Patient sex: M
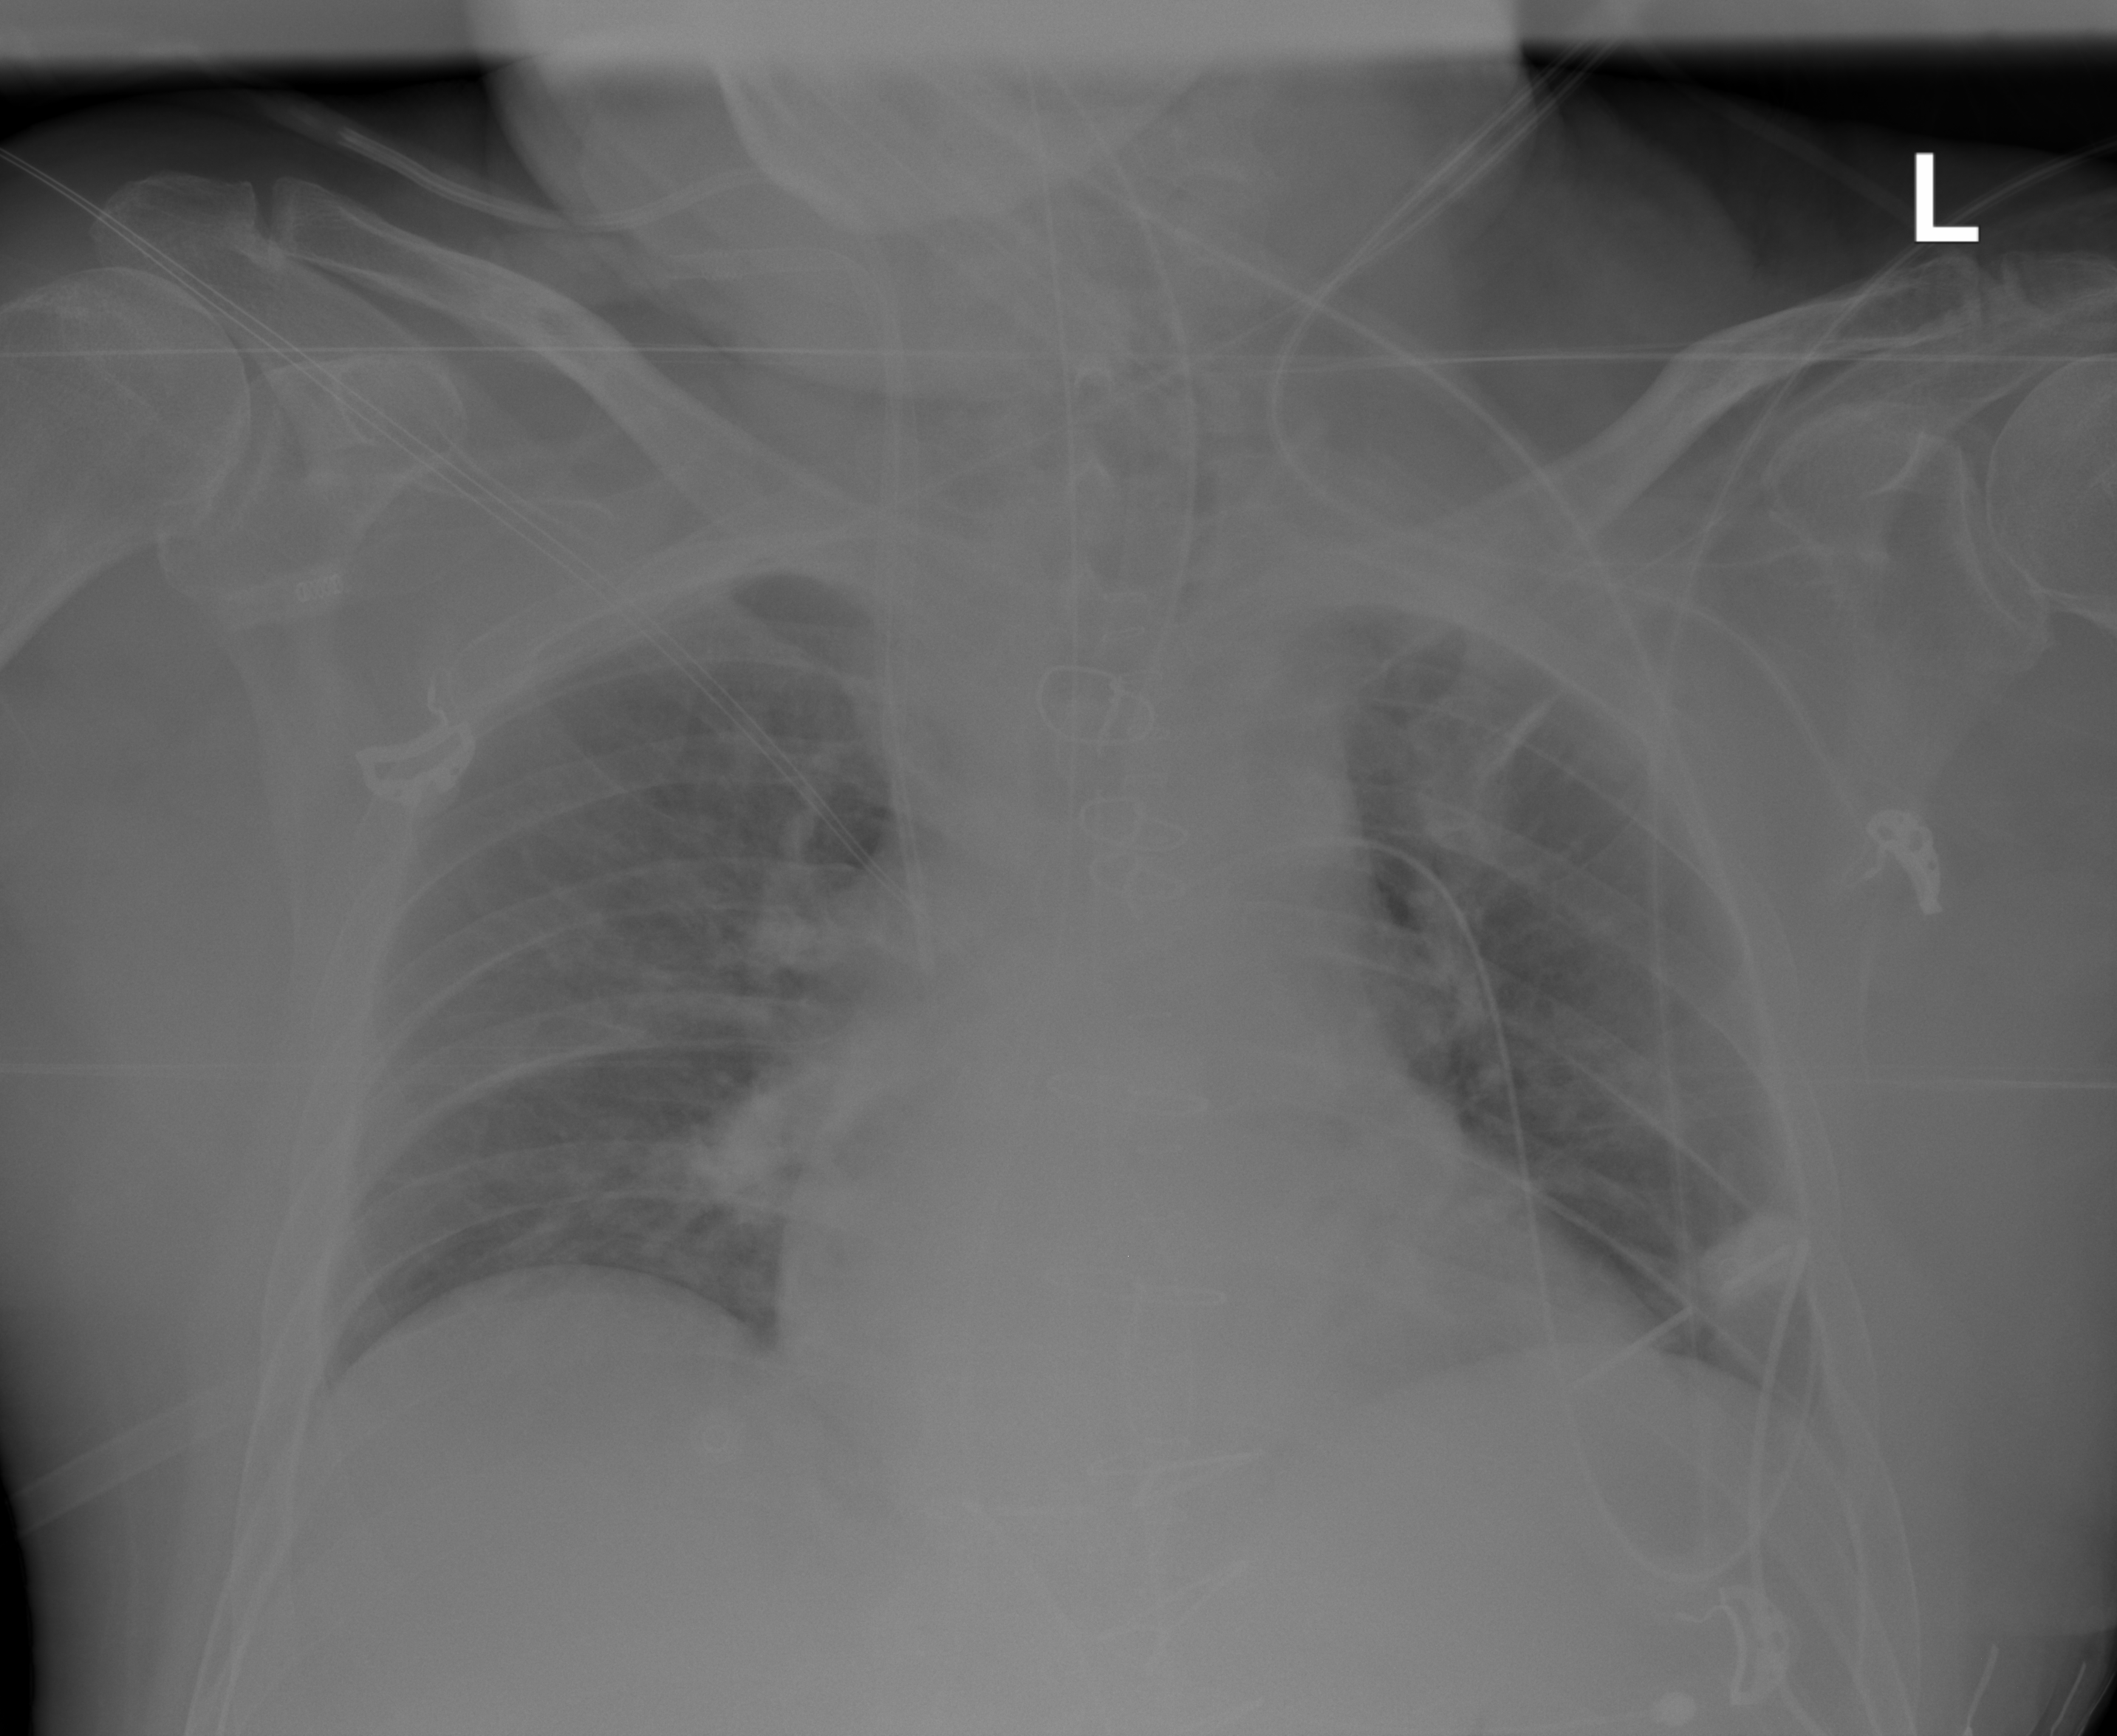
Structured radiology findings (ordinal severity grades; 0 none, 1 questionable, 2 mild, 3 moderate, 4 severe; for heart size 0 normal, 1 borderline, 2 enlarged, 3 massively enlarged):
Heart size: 0
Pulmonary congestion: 2
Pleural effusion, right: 0
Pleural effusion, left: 0
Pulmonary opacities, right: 0
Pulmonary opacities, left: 0
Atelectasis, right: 0
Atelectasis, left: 0